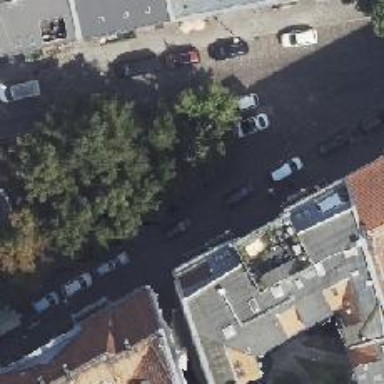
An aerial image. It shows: Residential road with parking lane on the right side.